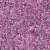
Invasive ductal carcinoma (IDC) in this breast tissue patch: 1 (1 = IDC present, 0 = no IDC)